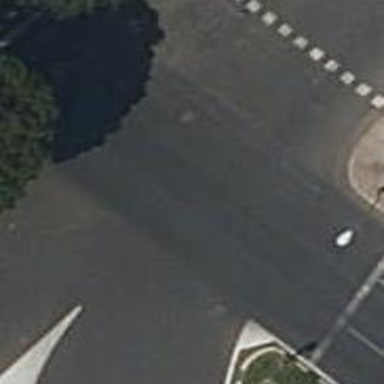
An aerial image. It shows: Road with traffic signals.